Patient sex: M
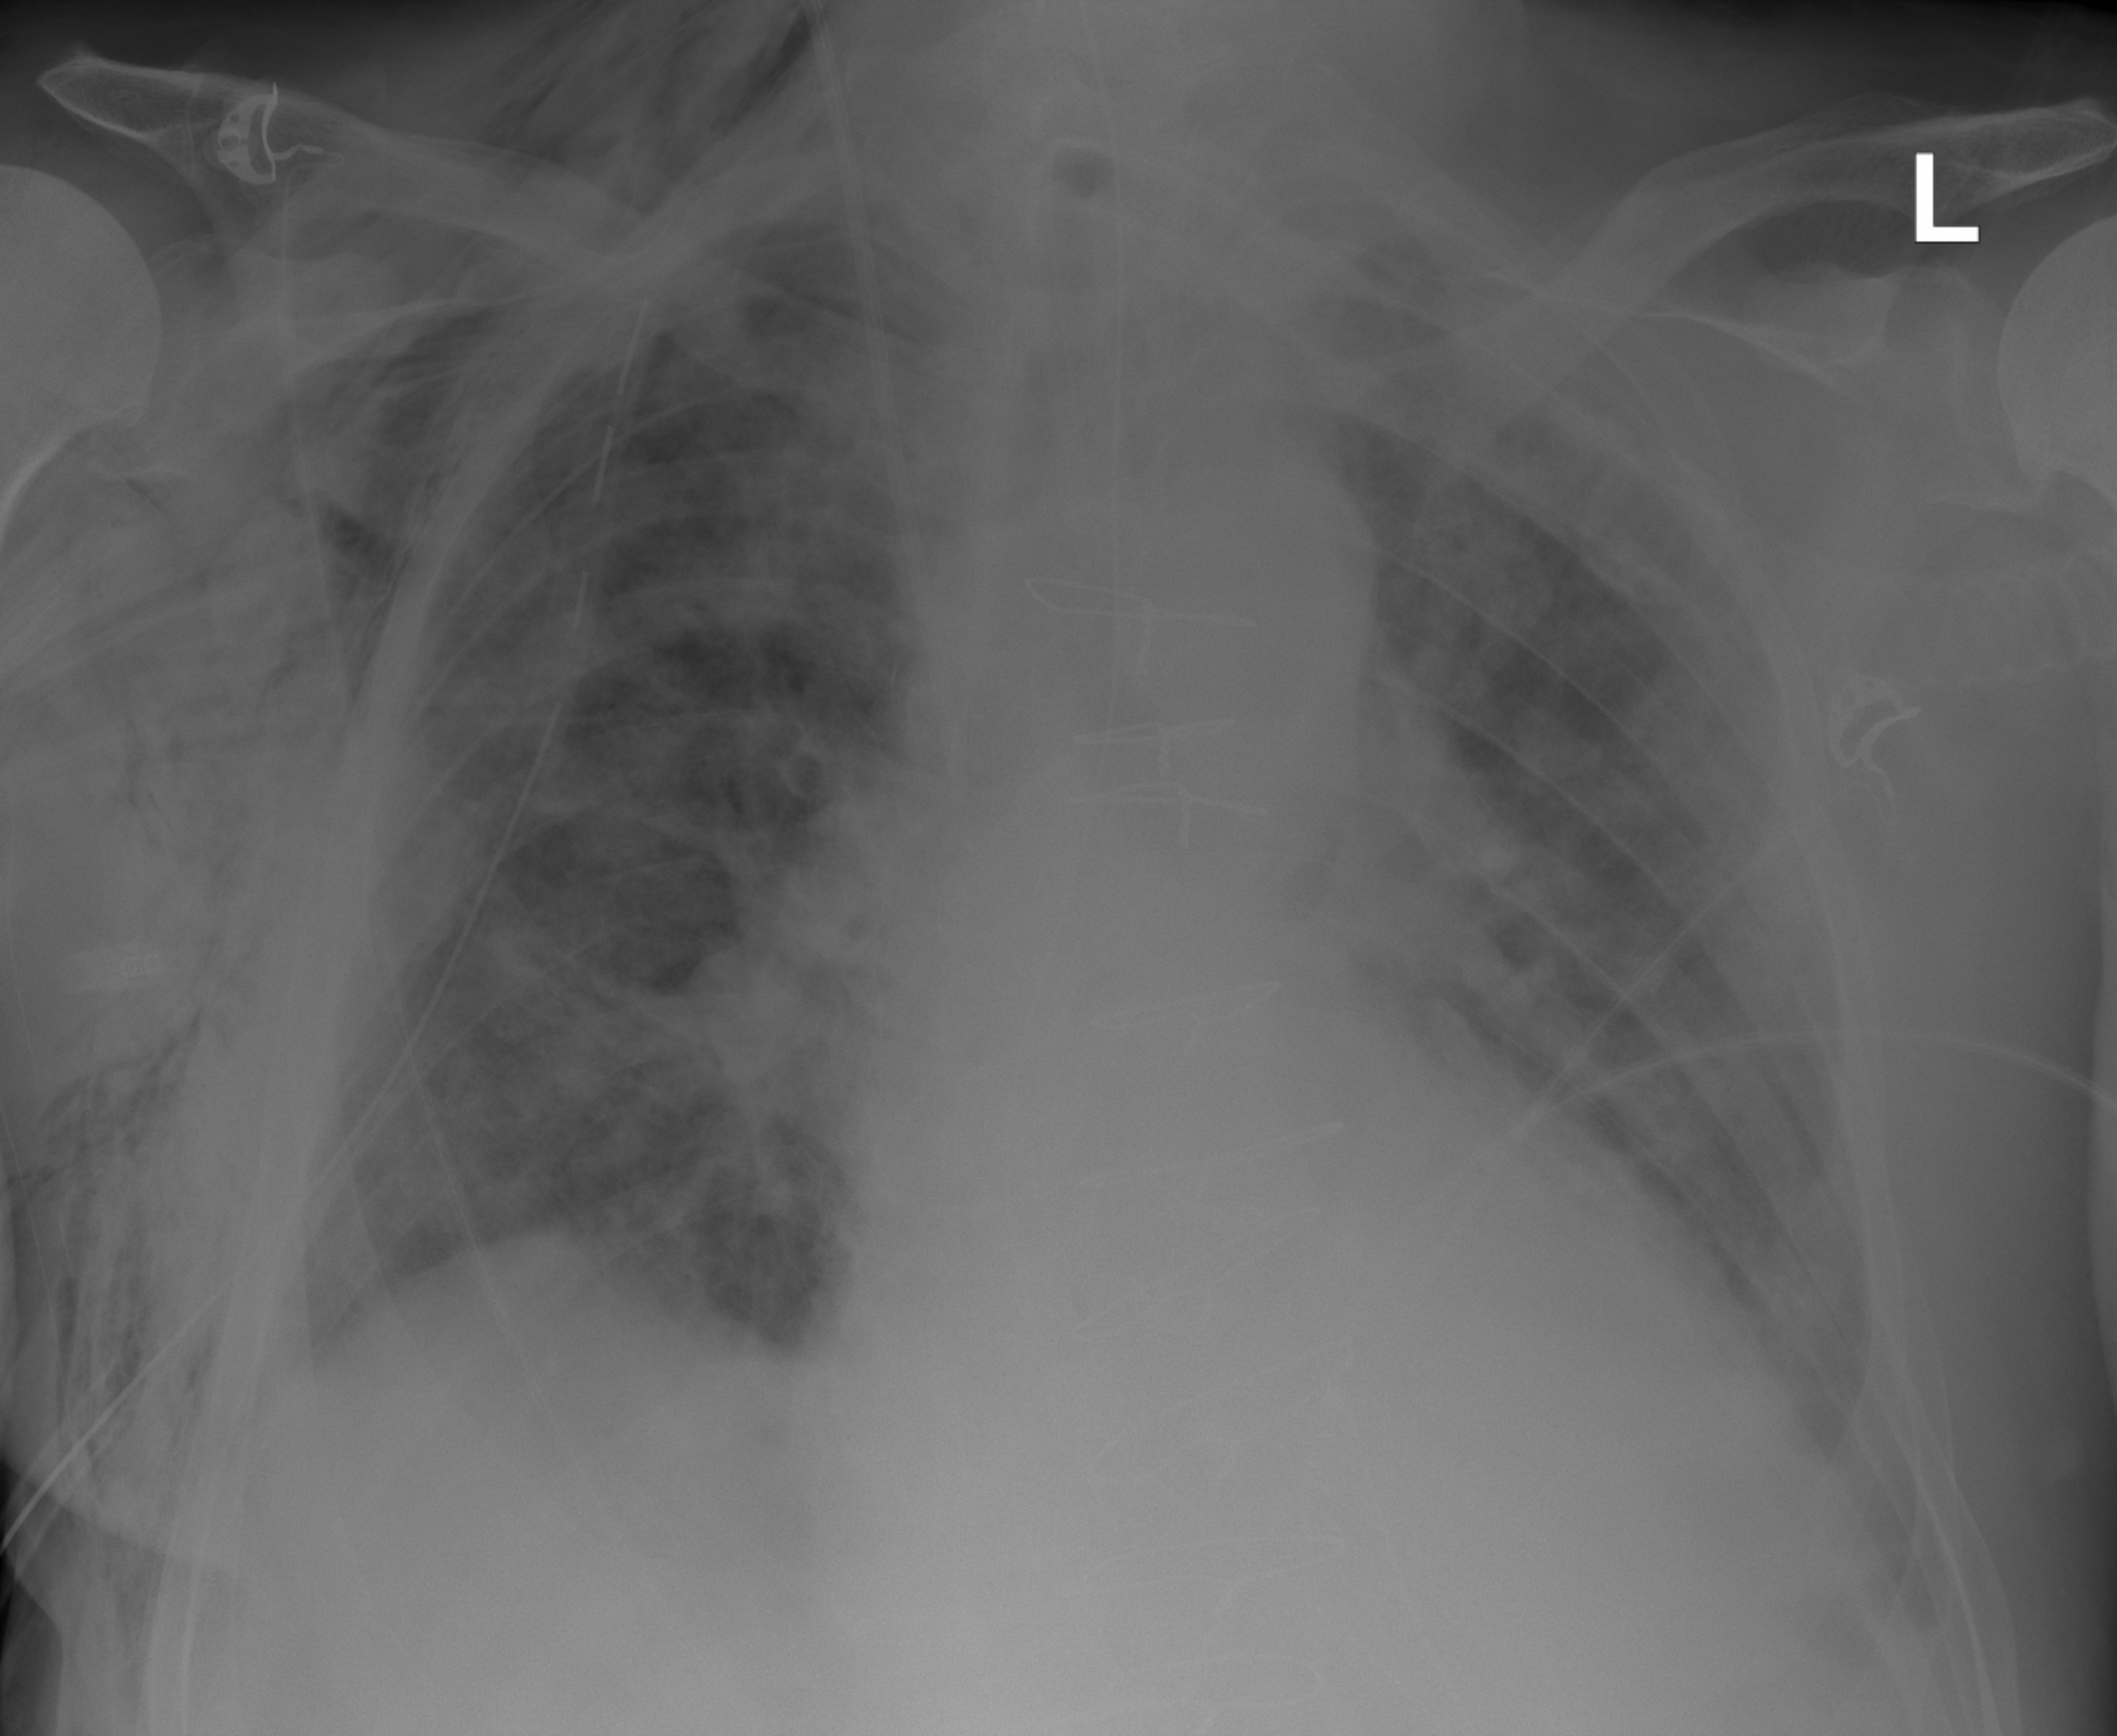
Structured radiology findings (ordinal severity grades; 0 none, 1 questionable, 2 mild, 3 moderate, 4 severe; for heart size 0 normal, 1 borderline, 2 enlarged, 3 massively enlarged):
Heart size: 2
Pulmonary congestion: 2
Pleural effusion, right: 0
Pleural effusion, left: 2
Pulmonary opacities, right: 2
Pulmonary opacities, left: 2
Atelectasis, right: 2
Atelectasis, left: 2